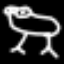
Label: frog